Question: I have a textarea where I enter some text in multiple lines by pressing enter:
'''
<asp:TextBox ID="tbMessage" runat="server" ClientIDMode="Static"
TextMode="MultiLine" Columns="30" Rows="5"></asp:TextBox>
'''
I save the text from code-behind ('MessageText' column is of type 'varchar'):
'''
using (SqlCommand qSave = new SqlCommand())
{
qSave.Connection = oCon;
qSave.CommandType = CommandType.Text;
qSave.CommandText = @"INSERT INTO [Db1].[dbo].[Table1] (MessageText) VALUES (@MessageText)";
qSave.Parameters.AddWithValue("@MessageText", tbMessage.Text);
try
{
oCon.Open();
qSave.ExecuteNonQuery();
}
catch (SqlException ce)
{
}
finally
{
oCon.Close();
}
}
'''
I retrieve the column and show it inside a label from code-behind:
'''
public void MyFunction()
{
strSql = @"SELECT * FROM [Db1].[dbo].[Table1]";
using (SqlConnection conn = new SqlConnection(gloString))
{
try
{
// create data adapter
SqlDataAdapter da = new SqlDataAdapter(strSql, conn);
// this will query your database and return the result to your datatable
myDataSet = new DataSet();
da.Fill(myDataSet);
string specific = "";
string generic = "";
string strTemp = "";
foreach (DataRow r in myDataSet.Tables[0].Rows)
{
if (r["MessageText"].ToString().Length <= 65)
{
strTemp = r["MessageText"].ToString();
}
else
{
strTemp = TruncateLongString(r["MessageText"].ToString(), 65) + "...";
}
specific += "<span class='hoverText tooltip' title='" + this.Server.HtmlEncode(r["MessageText"].ToString().Replace("
", "<br />")) + "'>" + this.Server.HtmlEncode(strTemp) + "</span><span class='dvMsgInitHidden'>" + this.Server.HtmlEncode(r["MessageText"].ToString().Replace("
", "<br />")) + "</span><br /><br />";
}
lblMessage.Text = specific;
upMessage.Update();
}
catch (Exception ce)
{
}
}
}
public string TruncateLongString(string str, int maxLength)
{
return str.Substring(0, maxLength);
}
'''
As you can see from the following screenshot the 'title' shows correctly but the message is all jumbled into one line:

Please help me resolve it.
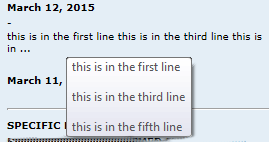
Answer: The following CSS takes care of it:
'''
white-space: pre-wrap;
'''